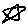
Label: star